九年级 · 度量几何学
(9 分) 如图, $A B$ 是 $\odot O$ 的直径, $C D$ 是 $\odot O$ 的一条弦, 且 $C D \perp A B$ 于 $E$, 连接 $A C$, $O C, B C$.

(1) 求证: $\angle 1=\angle 2$;

(2) 若 $B E=2, C D=6$, 求 $\odot O$ 的半径的长.

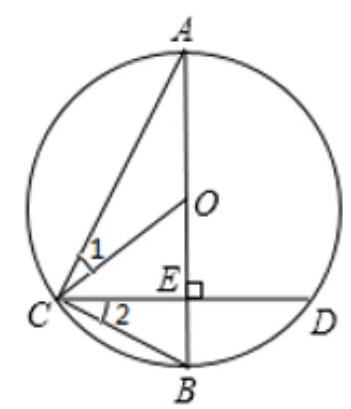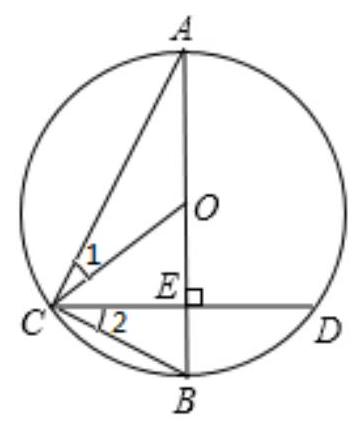
答案:  （1）见解析；（2） $R=\frac{13}{4}$

解析: (1) 根据垂径定理和圆的性质, 同弧的圆周角相等, 又因为 $\triangle A O C$ 是等腰三角形,即可求证.

（2）根据勾股定理, 求出各边之间的关系, 即可确定半径.

【详解】(1) 证明:

$\because A B$ 是 $\odot O$ 的直径, $C D \perp A B$,

$\therefore B C=B D$.

$\therefore \angle A=\angle 2$.

又 $\because O A=O C$,

$\therefore \angle 1=\angle \mathrm{A}$.

$\therefore \angle 1=\angle 2$.

(2) $\because A B$ 为 $\odot O$ 的直径, 弦 $C D \perp A B, C D=6$

$\therefore \angle C E O=90^{\circ}, C E=E D=3$.

设 $\odot O$ 的半径是 $R, E B=2$, 则 $O E=R-2$

$\because$ 在 Rt $\triangle O E C$ 中, $R^{2}=(R-2)^{2}+3^{2}$

解得: $R=\frac{13}{4}$

$\therefore \odot O$ 的半径是 $R=\frac{13}{4}$.

【点睛】本题考查垂弦定理、圆心角、圆周角的性质, 关键是熟练运用垂径定理和圆周角的性质进行推理证明和计算.